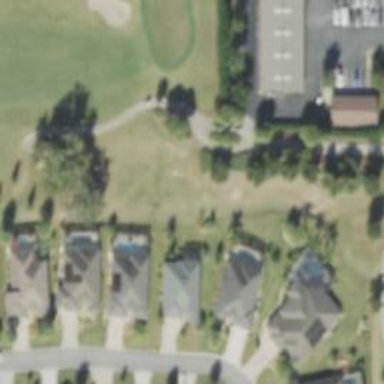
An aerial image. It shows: Golf cartpath that is also road path.